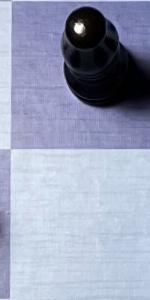
Label: Empty